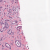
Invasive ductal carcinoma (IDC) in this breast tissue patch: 1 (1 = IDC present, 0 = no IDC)